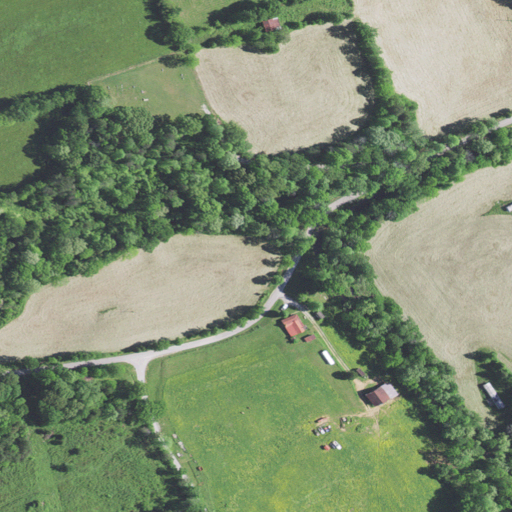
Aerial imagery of valley in Kentucky named Catron Hollow containing pasture, deciduous forest, open development, mixed forest, low intensity development, and medium intensity development